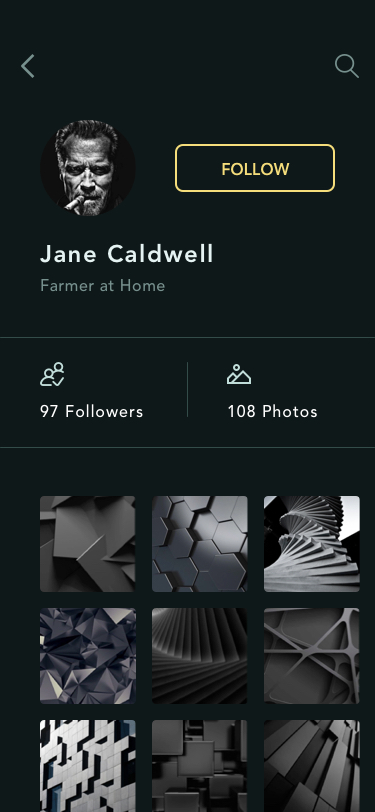
Text in this UI design:
97 Followers
108 Photos
Jane Caldwell
Farmer at Home